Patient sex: M
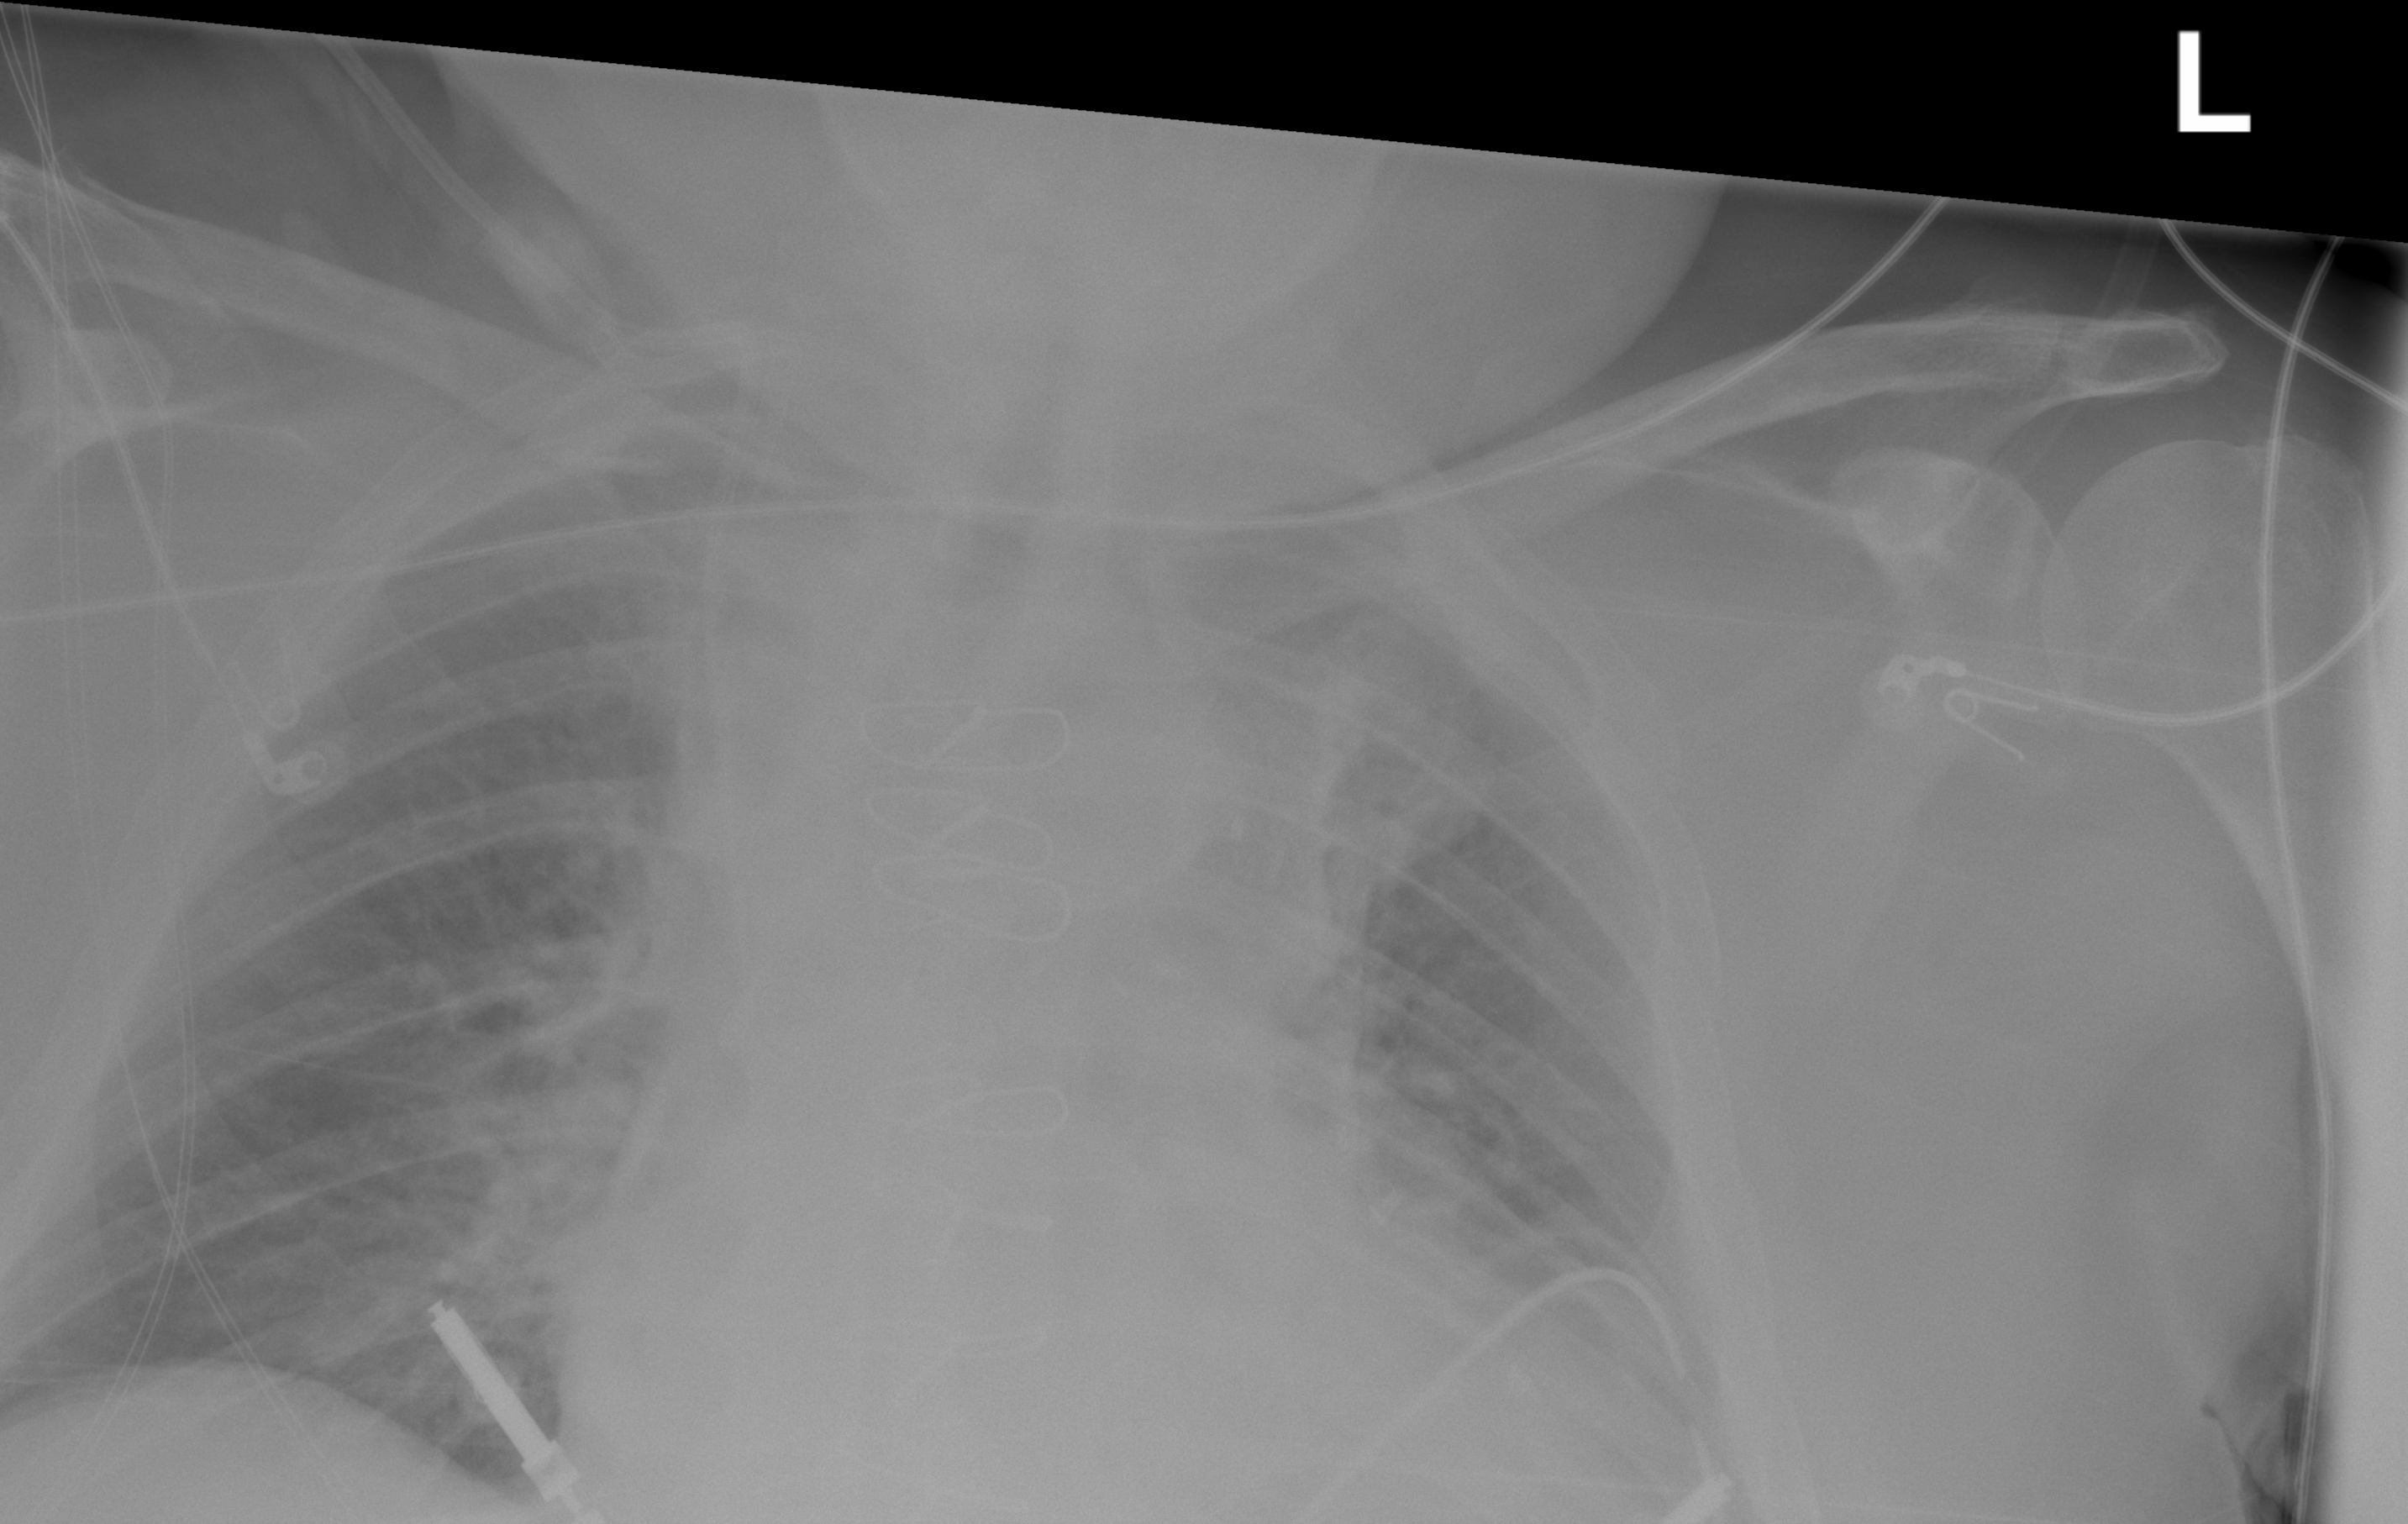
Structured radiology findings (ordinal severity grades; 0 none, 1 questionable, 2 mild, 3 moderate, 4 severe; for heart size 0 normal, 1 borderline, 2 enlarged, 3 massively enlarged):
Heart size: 2
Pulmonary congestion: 2
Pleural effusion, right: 0
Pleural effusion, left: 0
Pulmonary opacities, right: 2
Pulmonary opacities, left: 2
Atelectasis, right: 0
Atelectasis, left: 0